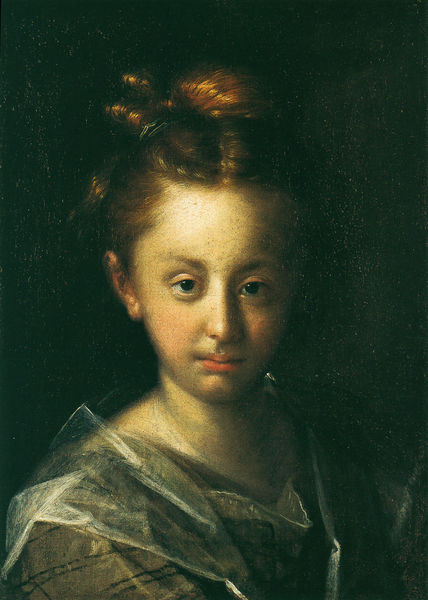
Titel: Bildnis eines unbekannten Mädchens
Künstler: Hans von Aachen
Institution: Prag, Sbirky Prazského hradu
Schlagwörter: dunkel, weiß, mädchen, frisur, kleid, licht, mund, nase, ohr, stirn, blick, dame, rot, schal, schleier, augen, blass, spitze, bildnis, hals, portrait, porträt, haare, kind, brustbild, kinn, lippen, schulter, seide, ernst, brauen, streifen, stola, geflochtene haare